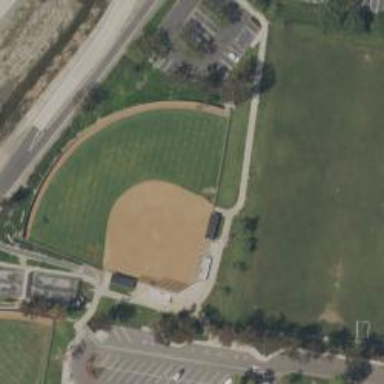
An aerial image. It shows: Baseball pitch for leisure and sports activities.